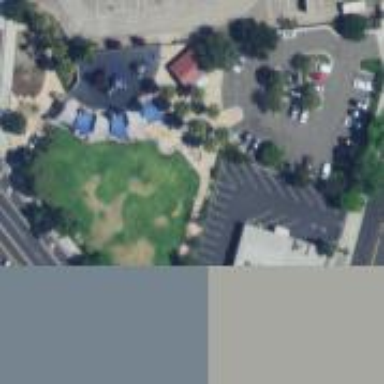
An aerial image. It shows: Park.